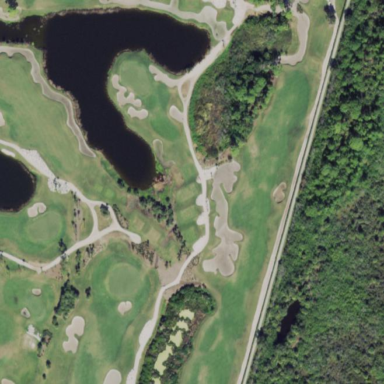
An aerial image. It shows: Rough area on grassy golf course.